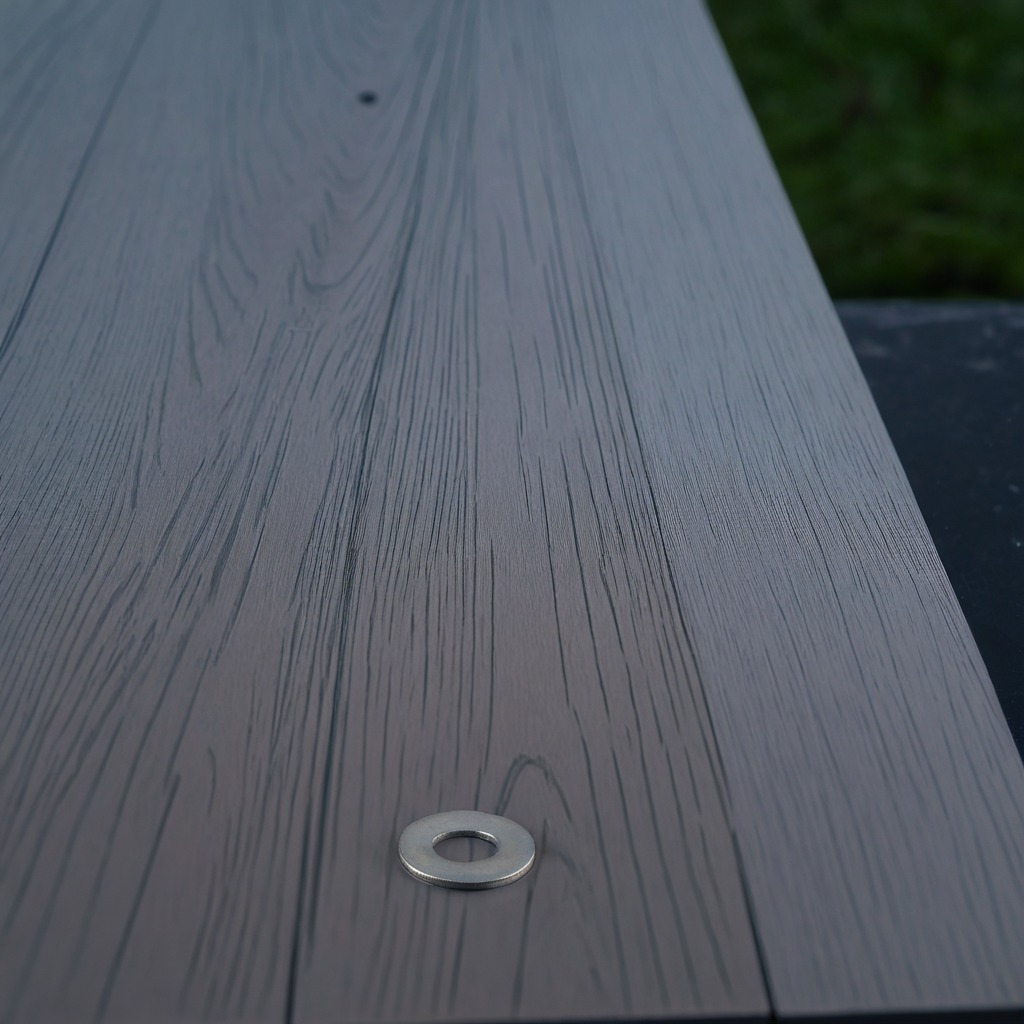
A flat metal washer is lying on a table in a small garage at twilight.